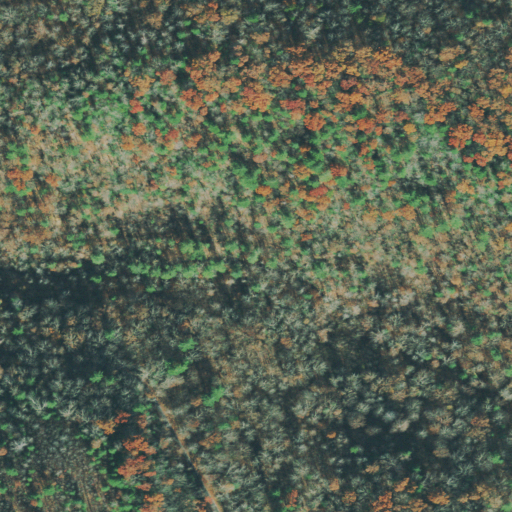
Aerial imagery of valley in Tennessee named Rocky Hollow containing mixed forest, deciduous forest, and open development